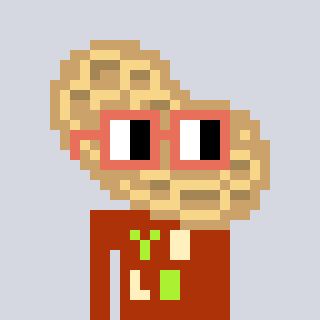
a pixel art character with square orange glasses, a peanut-shaped head and a hotbrown-colored body on a cool background